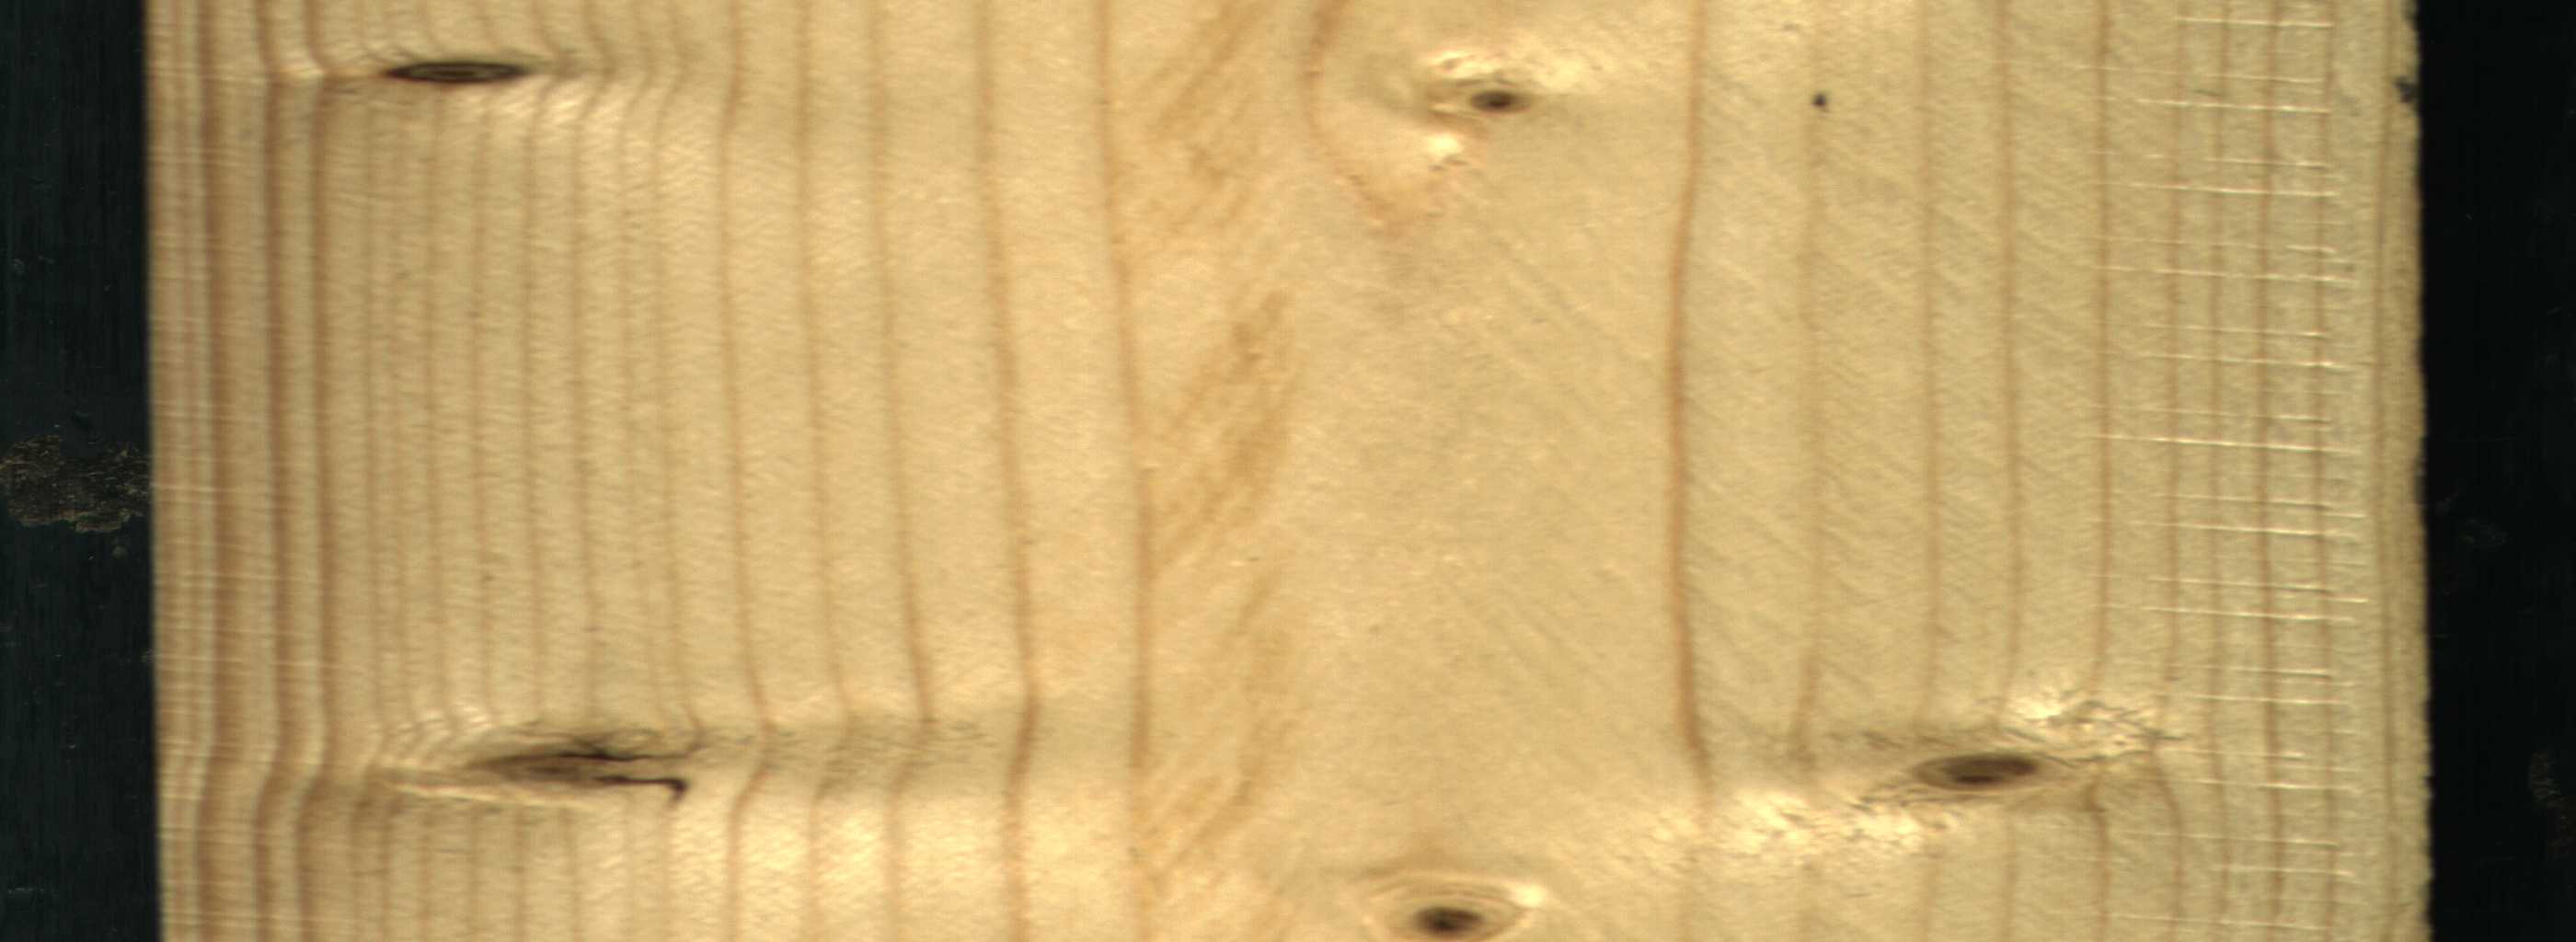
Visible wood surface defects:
Dead_Knot
Dead_Knot
Live_Knot
Live_Knot
Live_Knot
Live_Knot